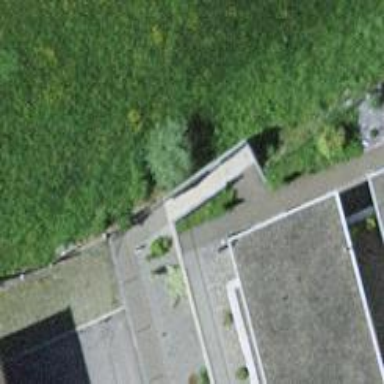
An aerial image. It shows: Retaining wall.